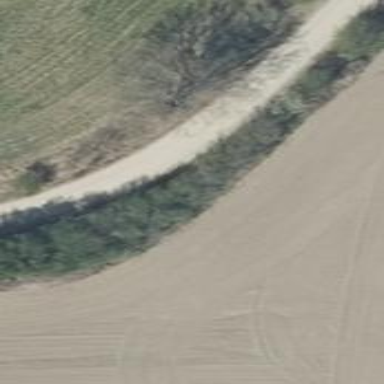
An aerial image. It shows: Gravel track with grade2 quality.